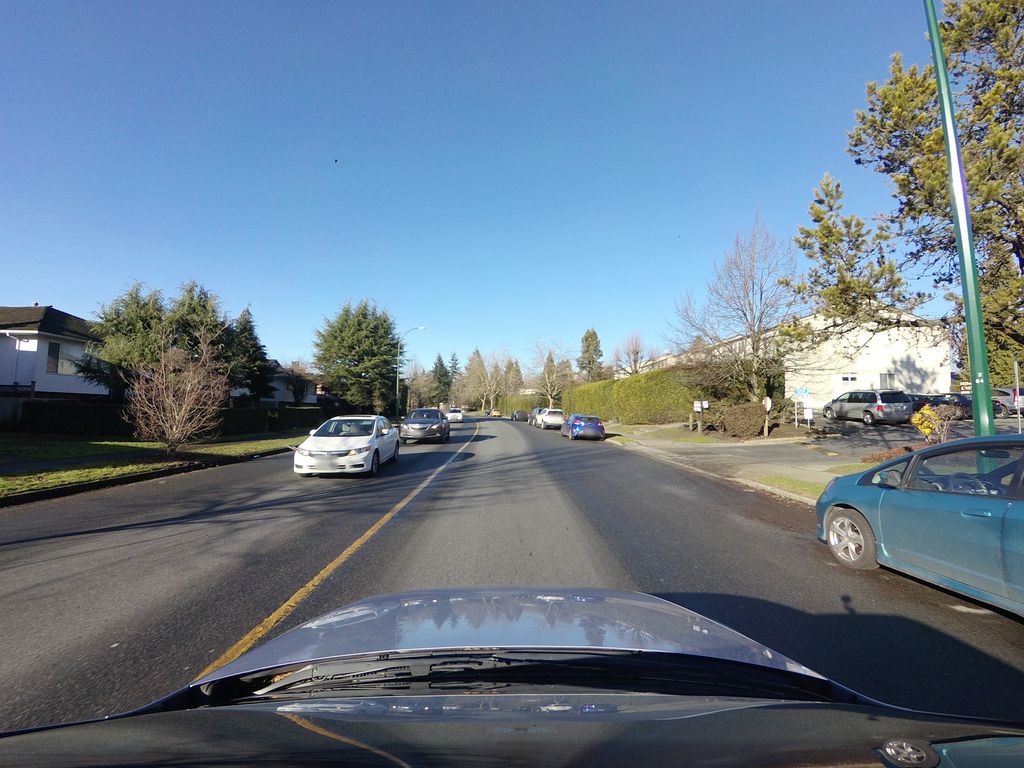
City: vancouver